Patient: sex M, age 53
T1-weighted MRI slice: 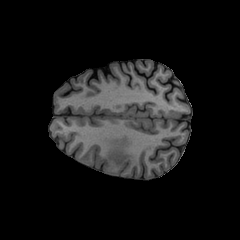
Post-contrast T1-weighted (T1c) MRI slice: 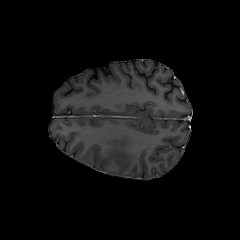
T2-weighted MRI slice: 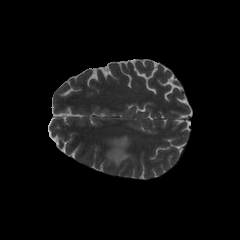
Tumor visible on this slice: yes
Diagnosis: Astrocytoma, IDH-mutant
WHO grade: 4